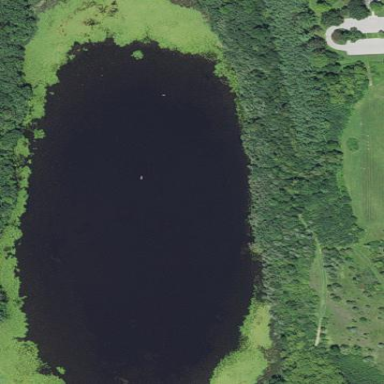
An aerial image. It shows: Beautiful lake surrounded by nature.